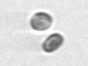
Label: Thalassiosira_sp_aff_mala